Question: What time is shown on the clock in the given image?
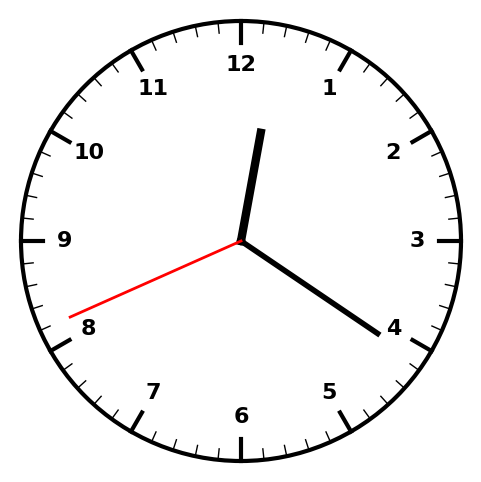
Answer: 12:20:41